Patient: sex F, age 56
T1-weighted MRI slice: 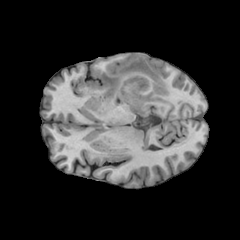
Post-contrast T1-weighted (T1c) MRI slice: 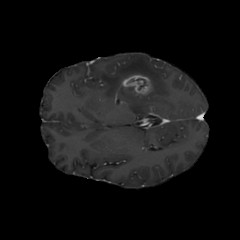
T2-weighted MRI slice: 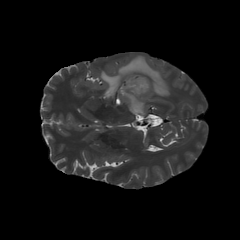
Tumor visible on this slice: yes
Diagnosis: Glioblastoma, IDH-wildtype
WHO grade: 4